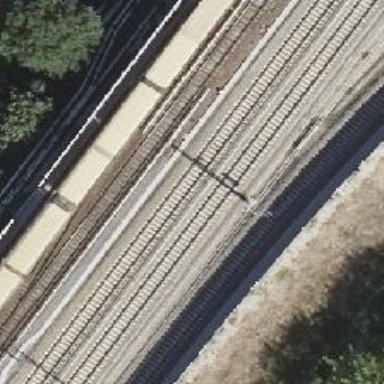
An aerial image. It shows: Railway track with contact lines for electrification.